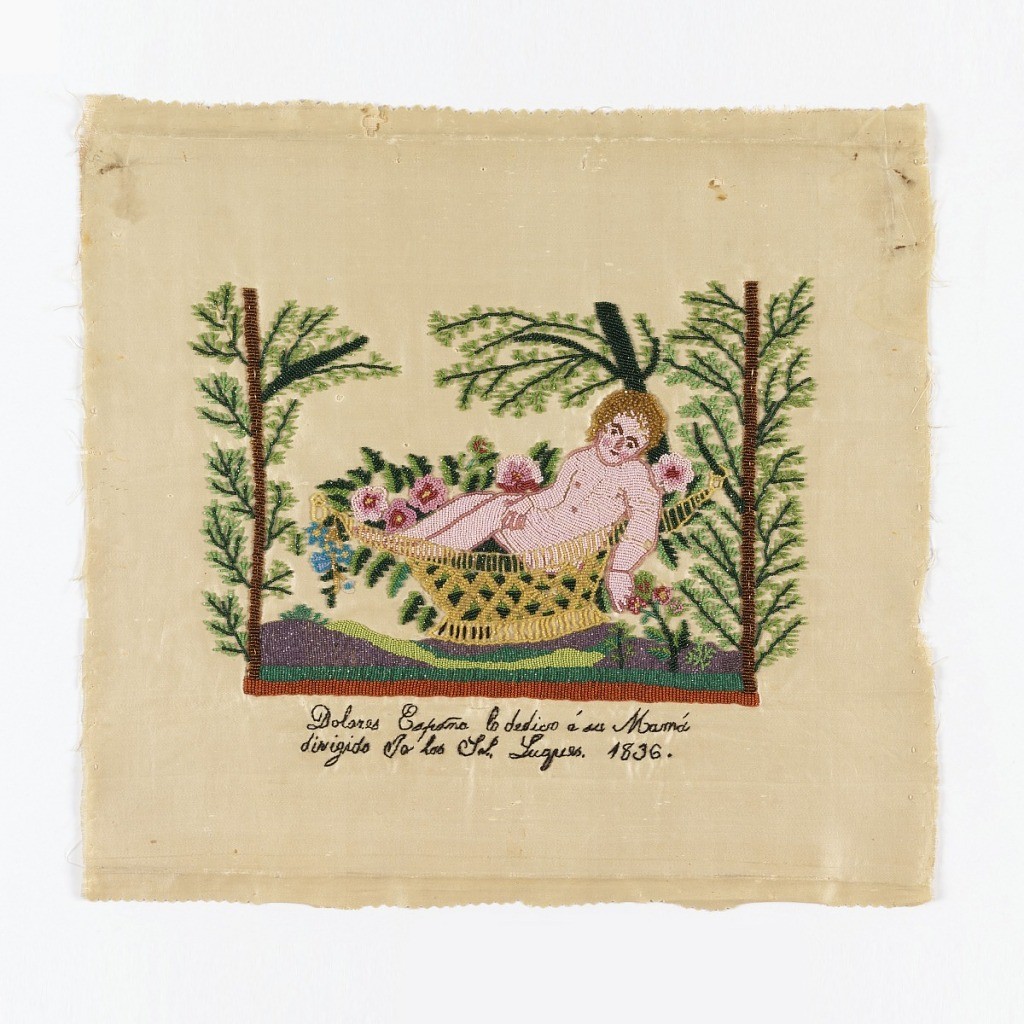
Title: Sampler
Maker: Dolores Espoña
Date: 1836
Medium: silk and glass beads on silk foundation Technique: beadwork on satin weave Label: Silk thread, glass beads, silk satin foundation
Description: Moses in the Bulrushes. Inscription in back stitch (?) reads "Dolores Espoña dedicates this to her mother, made at  the direction of (illegible), 1836"